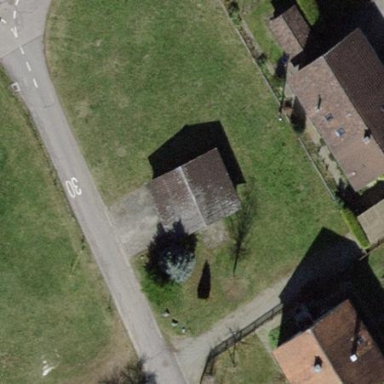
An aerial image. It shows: Garages with gabled roofs.